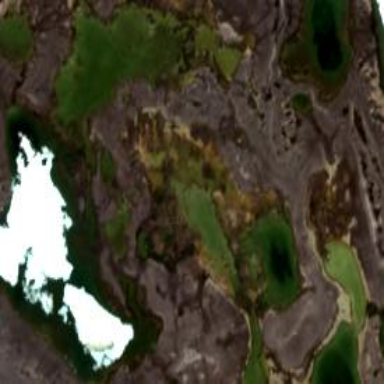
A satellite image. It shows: Tundra pond within wetland area.